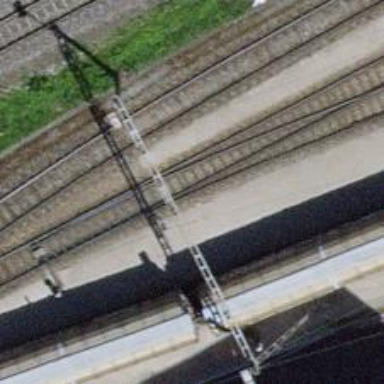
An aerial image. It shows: Railway switch.